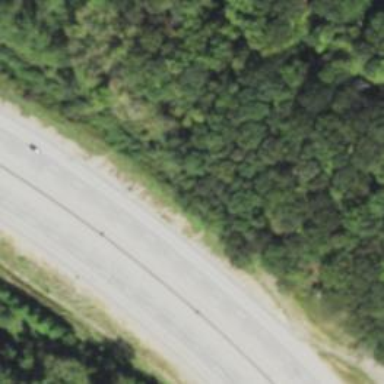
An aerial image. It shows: Motorway.